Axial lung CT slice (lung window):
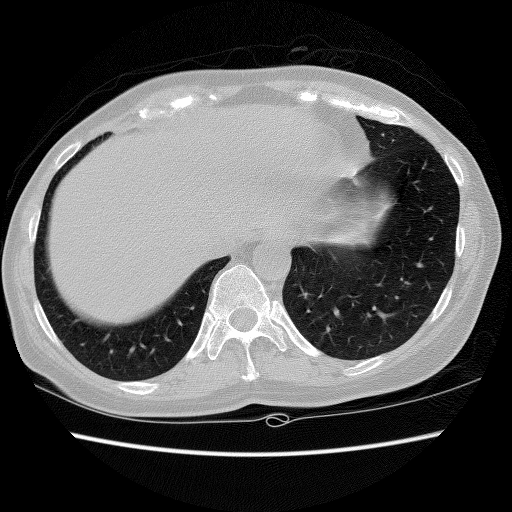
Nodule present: no